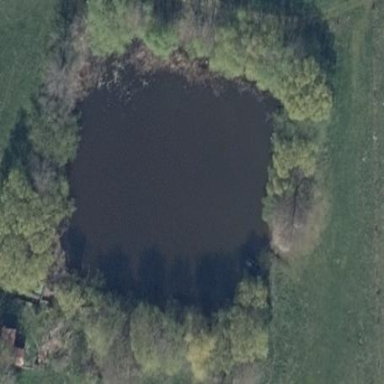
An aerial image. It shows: Serene pond surrounded by nature.